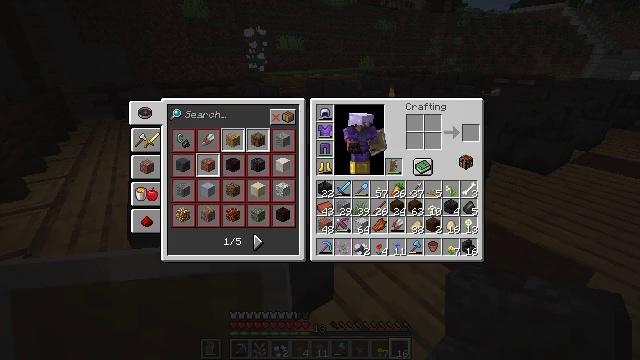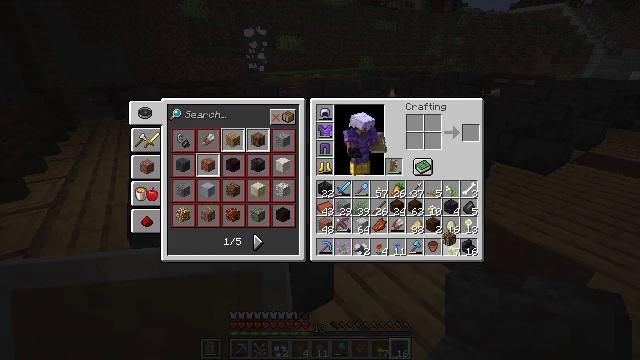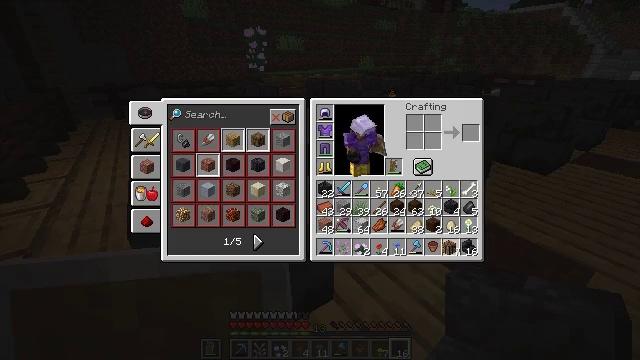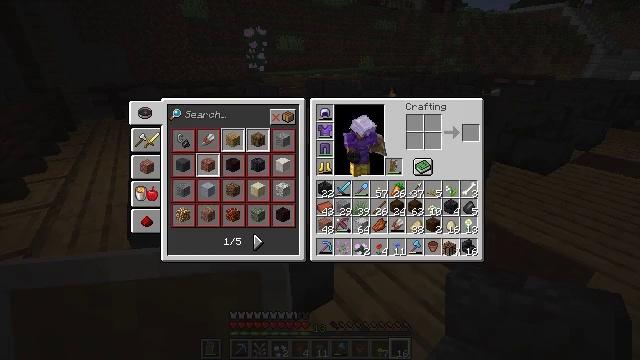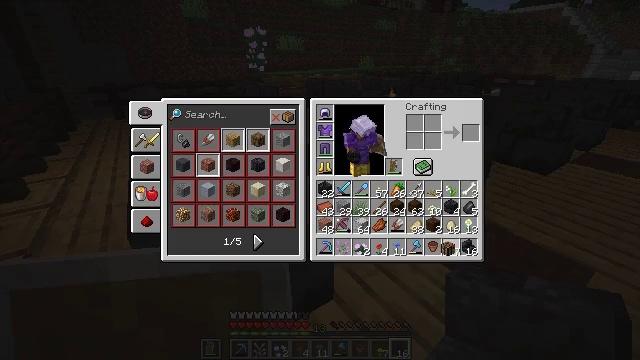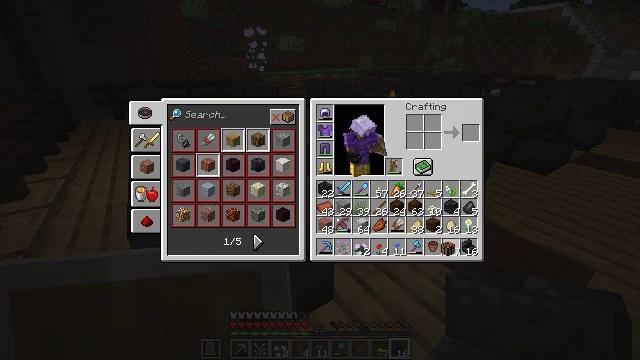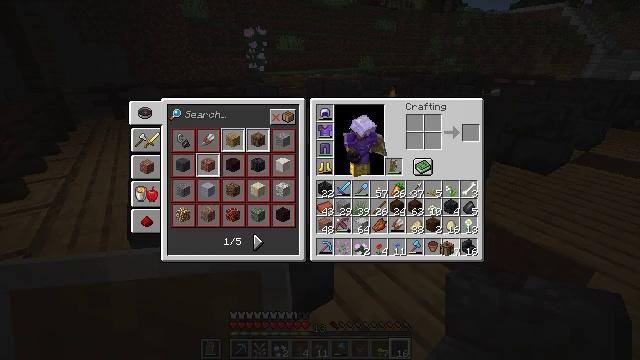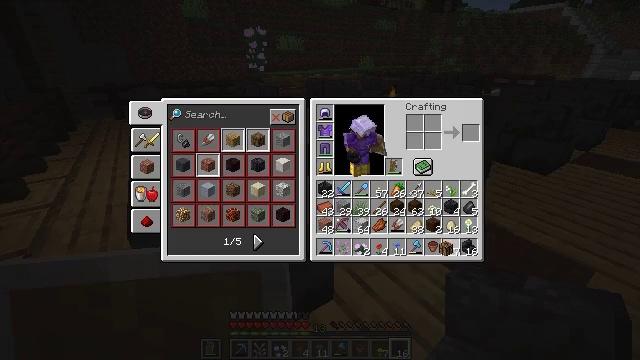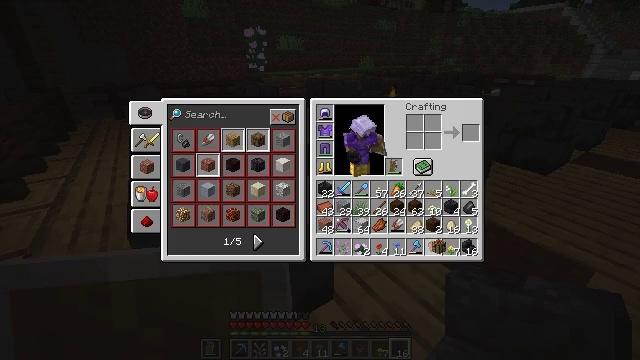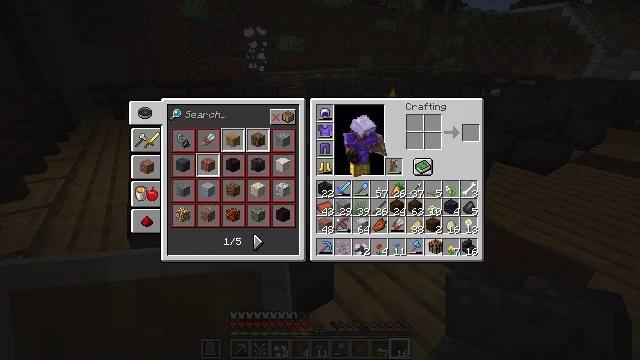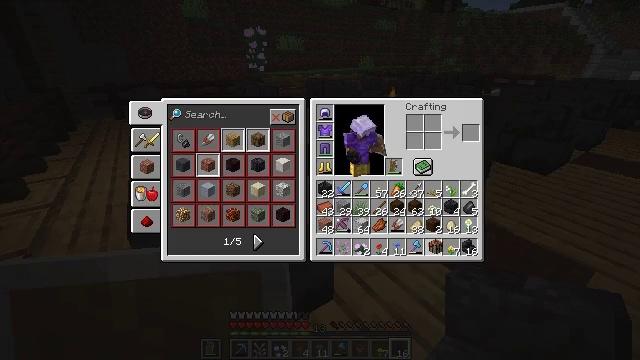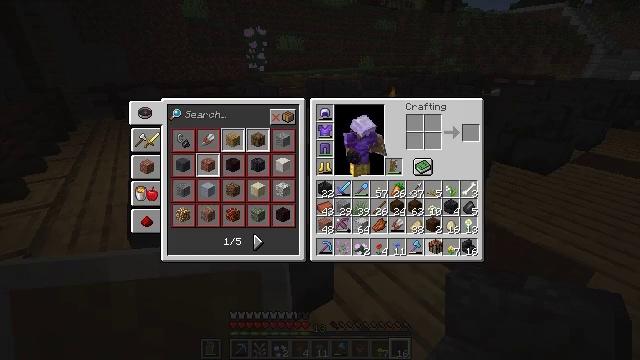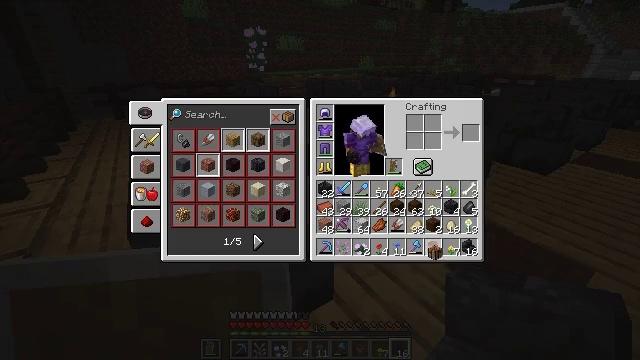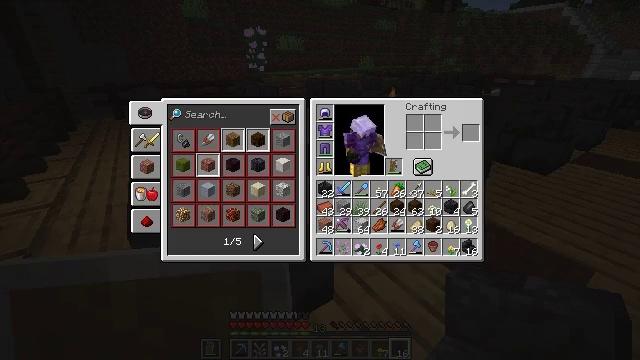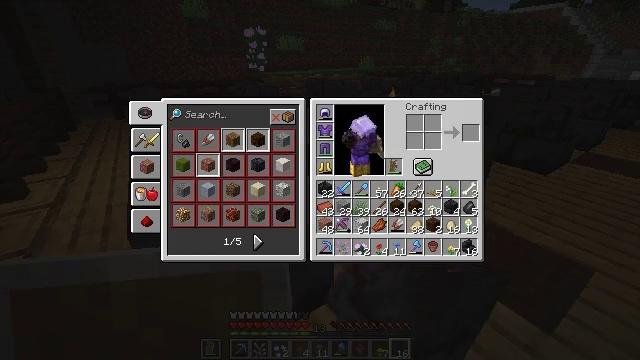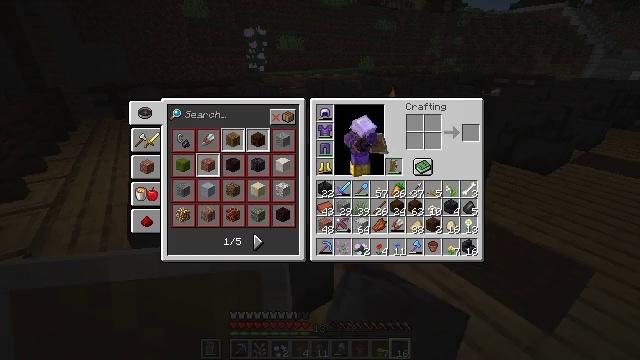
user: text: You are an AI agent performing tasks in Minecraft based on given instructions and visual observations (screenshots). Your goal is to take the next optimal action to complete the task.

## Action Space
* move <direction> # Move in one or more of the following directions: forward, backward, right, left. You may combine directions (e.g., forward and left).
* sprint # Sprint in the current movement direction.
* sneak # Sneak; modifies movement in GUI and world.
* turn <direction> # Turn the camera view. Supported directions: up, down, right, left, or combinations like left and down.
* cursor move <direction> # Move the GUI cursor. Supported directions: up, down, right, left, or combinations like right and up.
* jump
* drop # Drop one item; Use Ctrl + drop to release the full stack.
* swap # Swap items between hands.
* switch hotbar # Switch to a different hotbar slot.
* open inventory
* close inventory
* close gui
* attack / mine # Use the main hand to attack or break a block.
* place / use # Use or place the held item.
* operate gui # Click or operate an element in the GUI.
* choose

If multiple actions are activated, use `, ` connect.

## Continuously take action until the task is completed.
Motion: motion action
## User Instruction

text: Drop a crafting table.
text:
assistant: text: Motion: cursor move left and down, open gui
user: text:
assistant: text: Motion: cursor move down
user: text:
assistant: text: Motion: no_op
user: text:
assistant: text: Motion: no_op
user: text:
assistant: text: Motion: no_op
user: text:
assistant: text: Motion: no_op
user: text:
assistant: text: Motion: no_op
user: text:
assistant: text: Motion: cursor move left
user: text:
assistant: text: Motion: no_op
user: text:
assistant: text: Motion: no_op
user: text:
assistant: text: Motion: operate gui
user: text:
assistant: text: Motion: operate gui
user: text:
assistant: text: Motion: cursor move down
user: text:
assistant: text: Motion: no_op
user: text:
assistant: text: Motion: operate gui
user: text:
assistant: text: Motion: operate gui
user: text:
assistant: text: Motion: no_op
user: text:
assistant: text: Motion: no_op